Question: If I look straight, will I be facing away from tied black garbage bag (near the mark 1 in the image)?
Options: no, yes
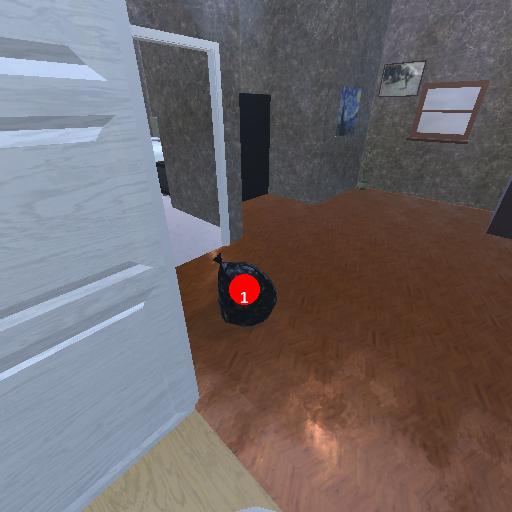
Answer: no